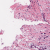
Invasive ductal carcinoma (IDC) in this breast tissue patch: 1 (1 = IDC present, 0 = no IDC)